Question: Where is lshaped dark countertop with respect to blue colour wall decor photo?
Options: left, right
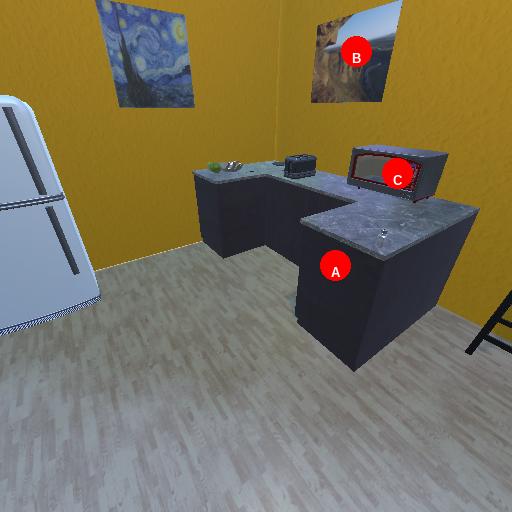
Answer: left